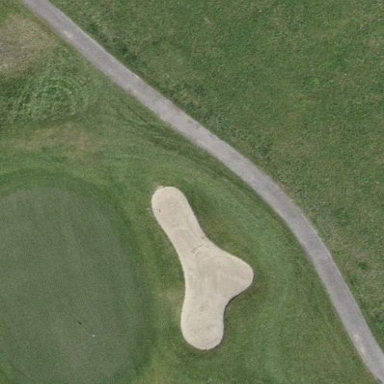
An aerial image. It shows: Golf green.